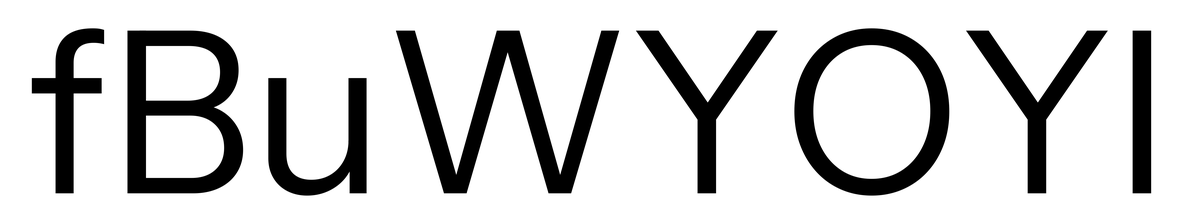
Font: InstrumentSans_Regular